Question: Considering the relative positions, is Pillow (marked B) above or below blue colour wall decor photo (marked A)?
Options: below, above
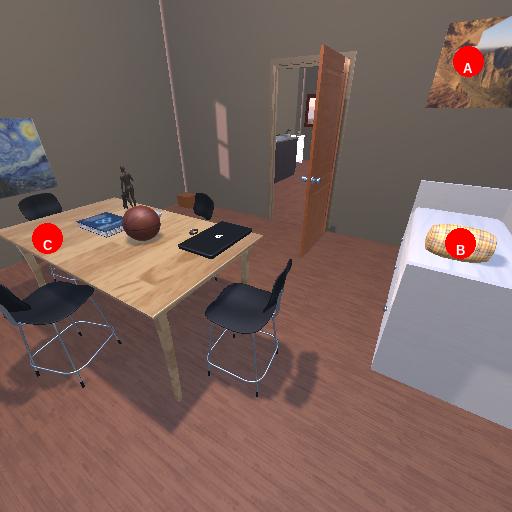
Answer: below